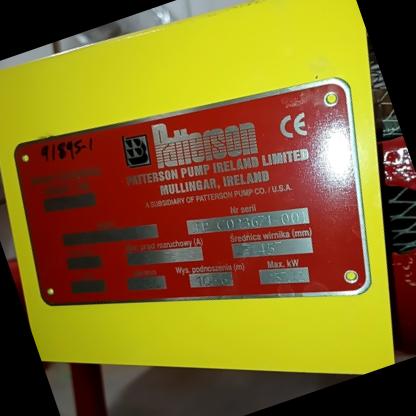
Klasa: tabliczka-znamionowa